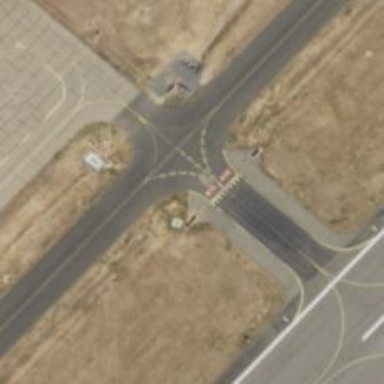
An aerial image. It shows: Image of taxiway at airport.